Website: macys
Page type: customer-info-address
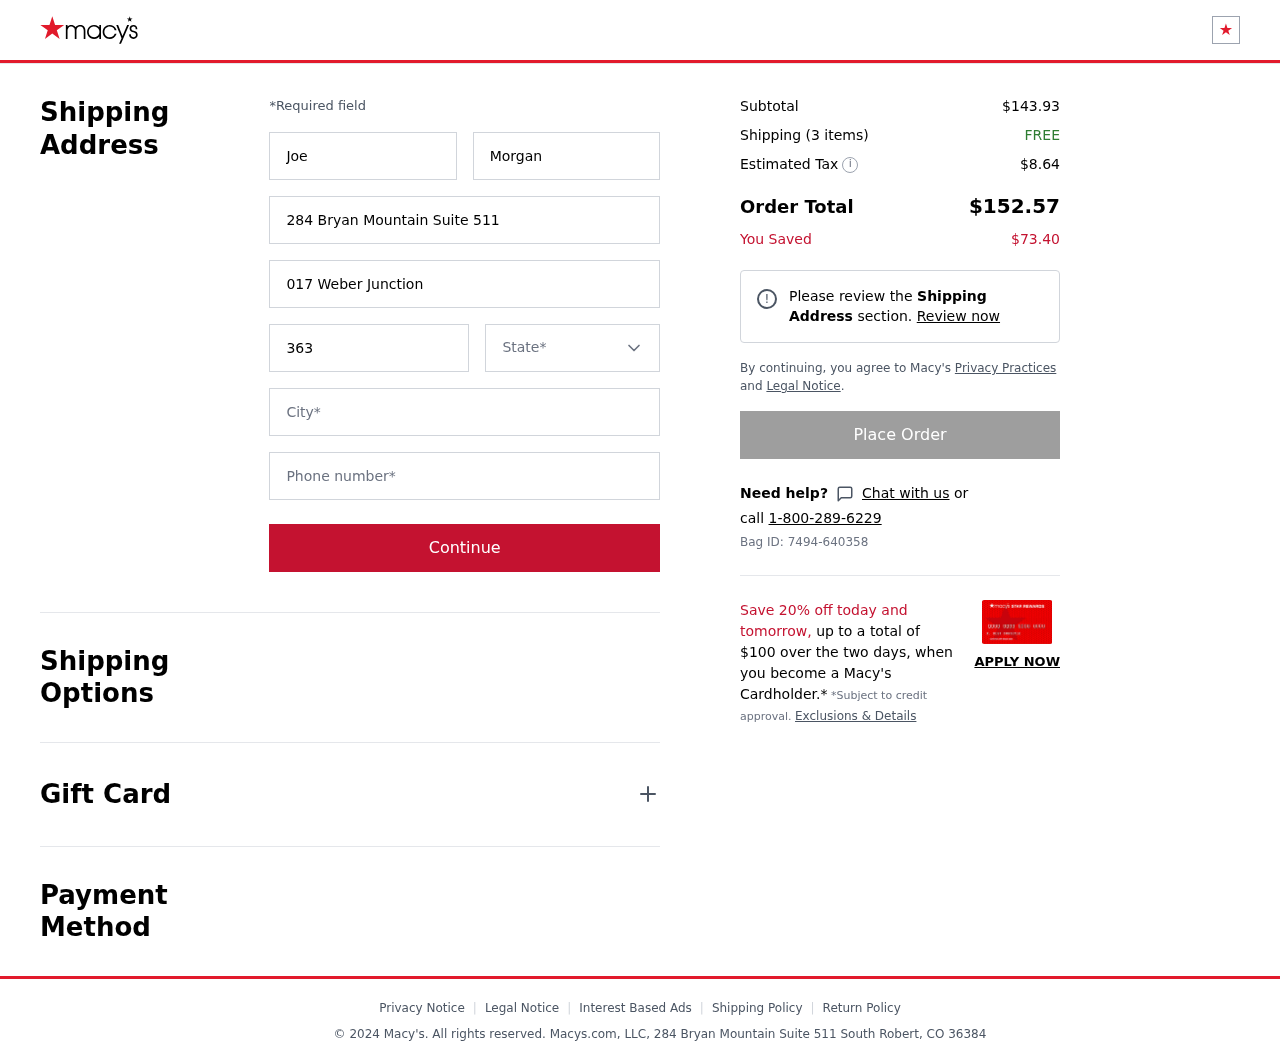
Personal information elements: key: PII_CITY
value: South Robert
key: PII_FIRSTNAME
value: Joe
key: PII_LASTNAME
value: Morgan
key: PII_PHONE
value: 6228077304
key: PII_POSTCODE
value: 36384
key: PII_STATE
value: Colorado
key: PII_STREET
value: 284 Bryan Mountain Suite 511
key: PII_STREET2
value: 017 Weber Junction
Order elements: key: ORDER_SUBTOTAL
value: $143.93
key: ORDER_NUM_ITEMS
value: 3
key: ORDER_SHIPPING_COST
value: FREE
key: ORDER_TAX
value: $8.64
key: ORDER_TOTAL
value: $152.57
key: ORDER_SAVINGS
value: $73.40
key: ORDER_BAG_ID
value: Bag ID: 7494-640358